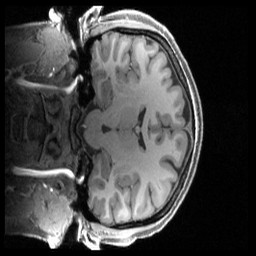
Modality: T1w
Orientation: coronal
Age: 25
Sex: female
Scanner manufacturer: siemens
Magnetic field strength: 3 T
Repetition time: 2.4 s
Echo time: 0.00222 s